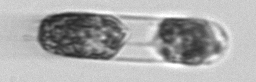
Label: Hemiaulus